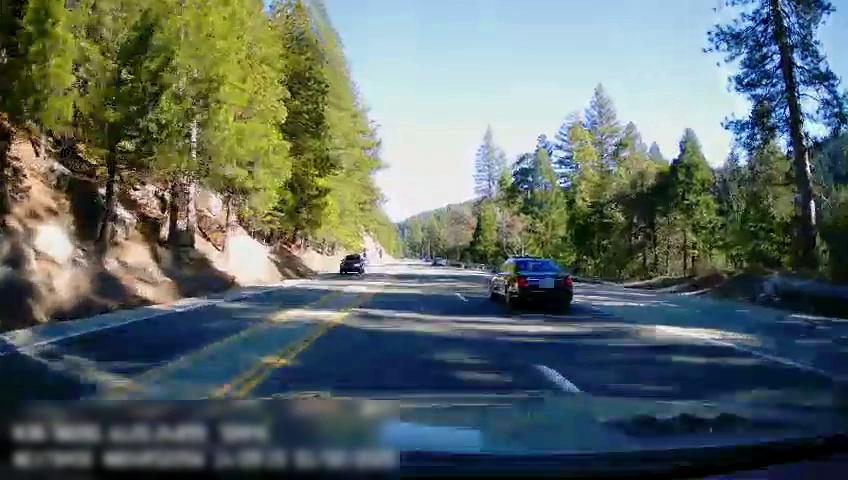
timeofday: Day
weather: Sunny
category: Drivable Space
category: Vehicles | Car
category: Vehicles | SUV
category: Vehicles | Car
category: Lanes | Opposite Lane
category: Lanes | Current Lane
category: Lanes | Current Lane
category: Lanes | Opposite Lane
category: Lanes | Current Lane